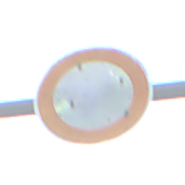
Verkehrszeichen: VerbotFahrzeugeAllerArt
Umgebung: Outdoor, Nature
Tageszeit: SunriseSunset
Wetter: PartlyCloudy
Licht: Natural
Jahreszeit: NotSpecified
Kontrast: HighContrast